Question: Trying to create a table where the headers are:
'''
Date FileName1 FileName2 FileName3
01-Jul-19 0% 0% 0%
02-Jul-19 0% 0% 0%
03-Jul-19 0% 0% 0%
04-Jul-19 0% 0% 0%
'''
The raw data looks like this:
'''
x = [
['01/07/2019', 'JULY 2019-JULY 29, 2019.csv', '0%'],
['01/07/2019', 'JULY 2019-JULY 30, 2019.csv', '0%'],
['01/07/2019', 'JULY 2019-JULY 31, 2019.csv', '0%'],
['02/07/2019', 'JULY 2019-JULY 29, 2019.csv', '0%'],
['02/07/2019', 'JULY 2019-JULY 30, 2019.csv', '0%'],
['02/07/2019', 'JULY 2019-JULY 31, 2019.csv', '0%'],
['03/07/2019', 'JULY 2019-JULY 29, 2019.csv', '0%'],
['03/07/2019', 'JULY 2019-JULY 30, 2019.csv', '0%'],
['03/07/2019', 'JULY 2019-JULY 31, 2019.csv', '0%'],
['04/07/2019', 'JULY 2019-JULY 29, 2019.csv', '0%'],
['04/07/2019', 'JULY 2019-JULY 30, 2019.csv', '0%'],
['04/07/2019', 'JULY 2019-JULY 31, 2019.csv', '0%'],
['05/07/2019', 'JULY 2019-JULY 29, 2019.csv', '0%'],
['05/07/2019', 'JULY 2019-JULY 30, 2019.csv', '0%'],
['05/07/2019', 'JULY 2019-JULY 31, 2019.csv', '0%']
]
df = pd.DataFrame(x, columns=['Date','File Name','Occ%'])
Date File Name Occ%
01/07/2019 JULY 2019-JULY 29, 2019.csv 0%
01/07/2019 JULY 2019-JULY 30, 2019.csv 0%
01/07/2019 JULY 2019-JULY 31, 2019.csv 0%
02/07/2019 JULY 2019-JULY 29, 2019.csv 0%
02/07/2019 JULY 2019-JULY 30, 2019.csv 0%
02/07/2019 JULY 2019-JULY 31, 2019.csv 0%
03/07/2019 JULY 2019-JULY 29, 2019.csv 0%
03/07/2019 JULY 2019-JULY 30, 2019.csv 0%
03/07/2019 JULY 2019-JULY 31, 2019.csv 0%
04/07/2019 JULY 2019-JULY 29, 2019.csv 0%
04/07/2019 JULY 2019-JULY 30, 2019.csv 0%
04/07/2019 JULY 2019-JULY 31, 2019.csv 0%
05/07/2019 JULY 2019-JULY 29, 2019.csv 0%
05/07/2019 JULY 2019-JULY 30, 2019.csv 0%
05/07/2019 JULY 2019-JULY 31, 2019.csv 0%
'''
Tried running : 'df.set_index(['Date']).T' and '.groupby('Date')['File Name']'.

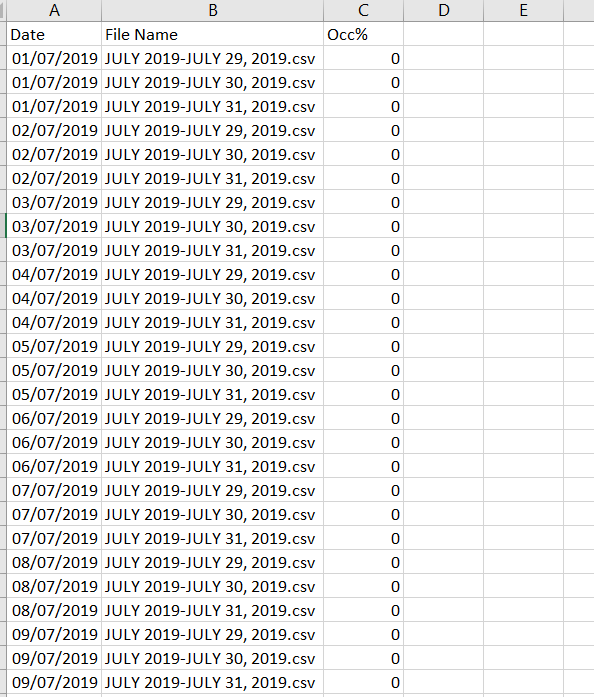
Answer: You seem to be looking for a <URL> of your data, where you transpose the 'File Name' column and have your values by 'Occ%'.
'''
df.pivot('Date', 'File Name', 'Occ%')
Out[3]:
File Name JULY 2019-JULY 29, 2019.csv JULY 2019-JULY 30, 2019.csv Date
01/07/2019 0% 0%
02/07/2019 0% 0%
03/07/2019 0% 0%
04/07/2019 0% 0%
05/07/2019 0% 0%
File Name JULY 2019-JULY 31, 2019.csv
Date
01/07/2019 0%
02/07/2019 0%
03/07/2019 0%
04/07/2019 0%
05/07/2019 0%
'''